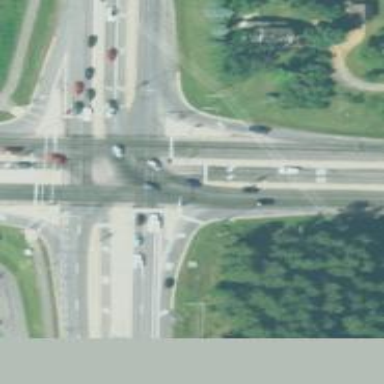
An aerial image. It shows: Secondary link road.